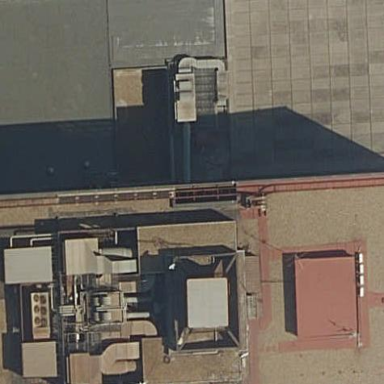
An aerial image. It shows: Part of building.